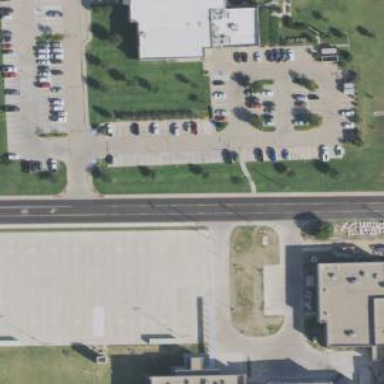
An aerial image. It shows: Parking space is available.